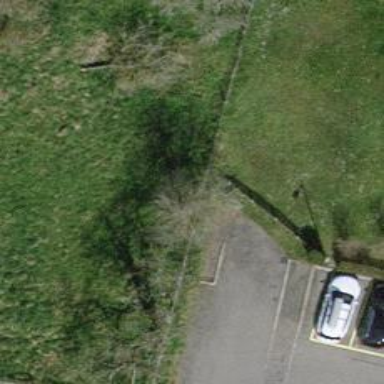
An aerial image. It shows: Hedge barrier.